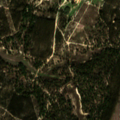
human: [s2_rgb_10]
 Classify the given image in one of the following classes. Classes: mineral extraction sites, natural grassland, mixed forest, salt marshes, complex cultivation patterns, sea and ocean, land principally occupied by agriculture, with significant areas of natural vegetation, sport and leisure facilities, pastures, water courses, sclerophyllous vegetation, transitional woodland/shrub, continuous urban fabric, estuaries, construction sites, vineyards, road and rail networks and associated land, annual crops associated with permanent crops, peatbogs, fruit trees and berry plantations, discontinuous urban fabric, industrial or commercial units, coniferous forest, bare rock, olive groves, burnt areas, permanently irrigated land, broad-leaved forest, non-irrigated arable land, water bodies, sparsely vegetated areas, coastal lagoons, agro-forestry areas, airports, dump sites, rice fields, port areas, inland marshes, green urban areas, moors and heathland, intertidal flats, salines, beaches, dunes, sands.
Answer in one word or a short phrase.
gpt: complex cultivation patterns, broad-leaved forest, mixed forest, transitional woodland/shrub